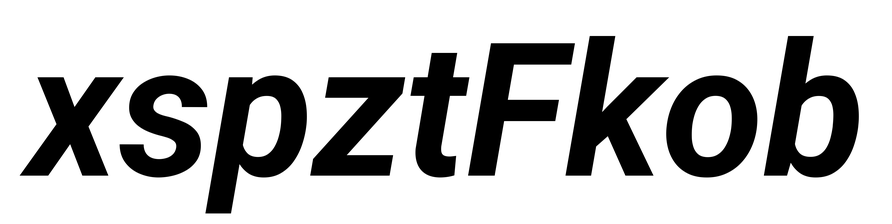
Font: Roboto-Italic_Bold_Italic